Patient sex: M
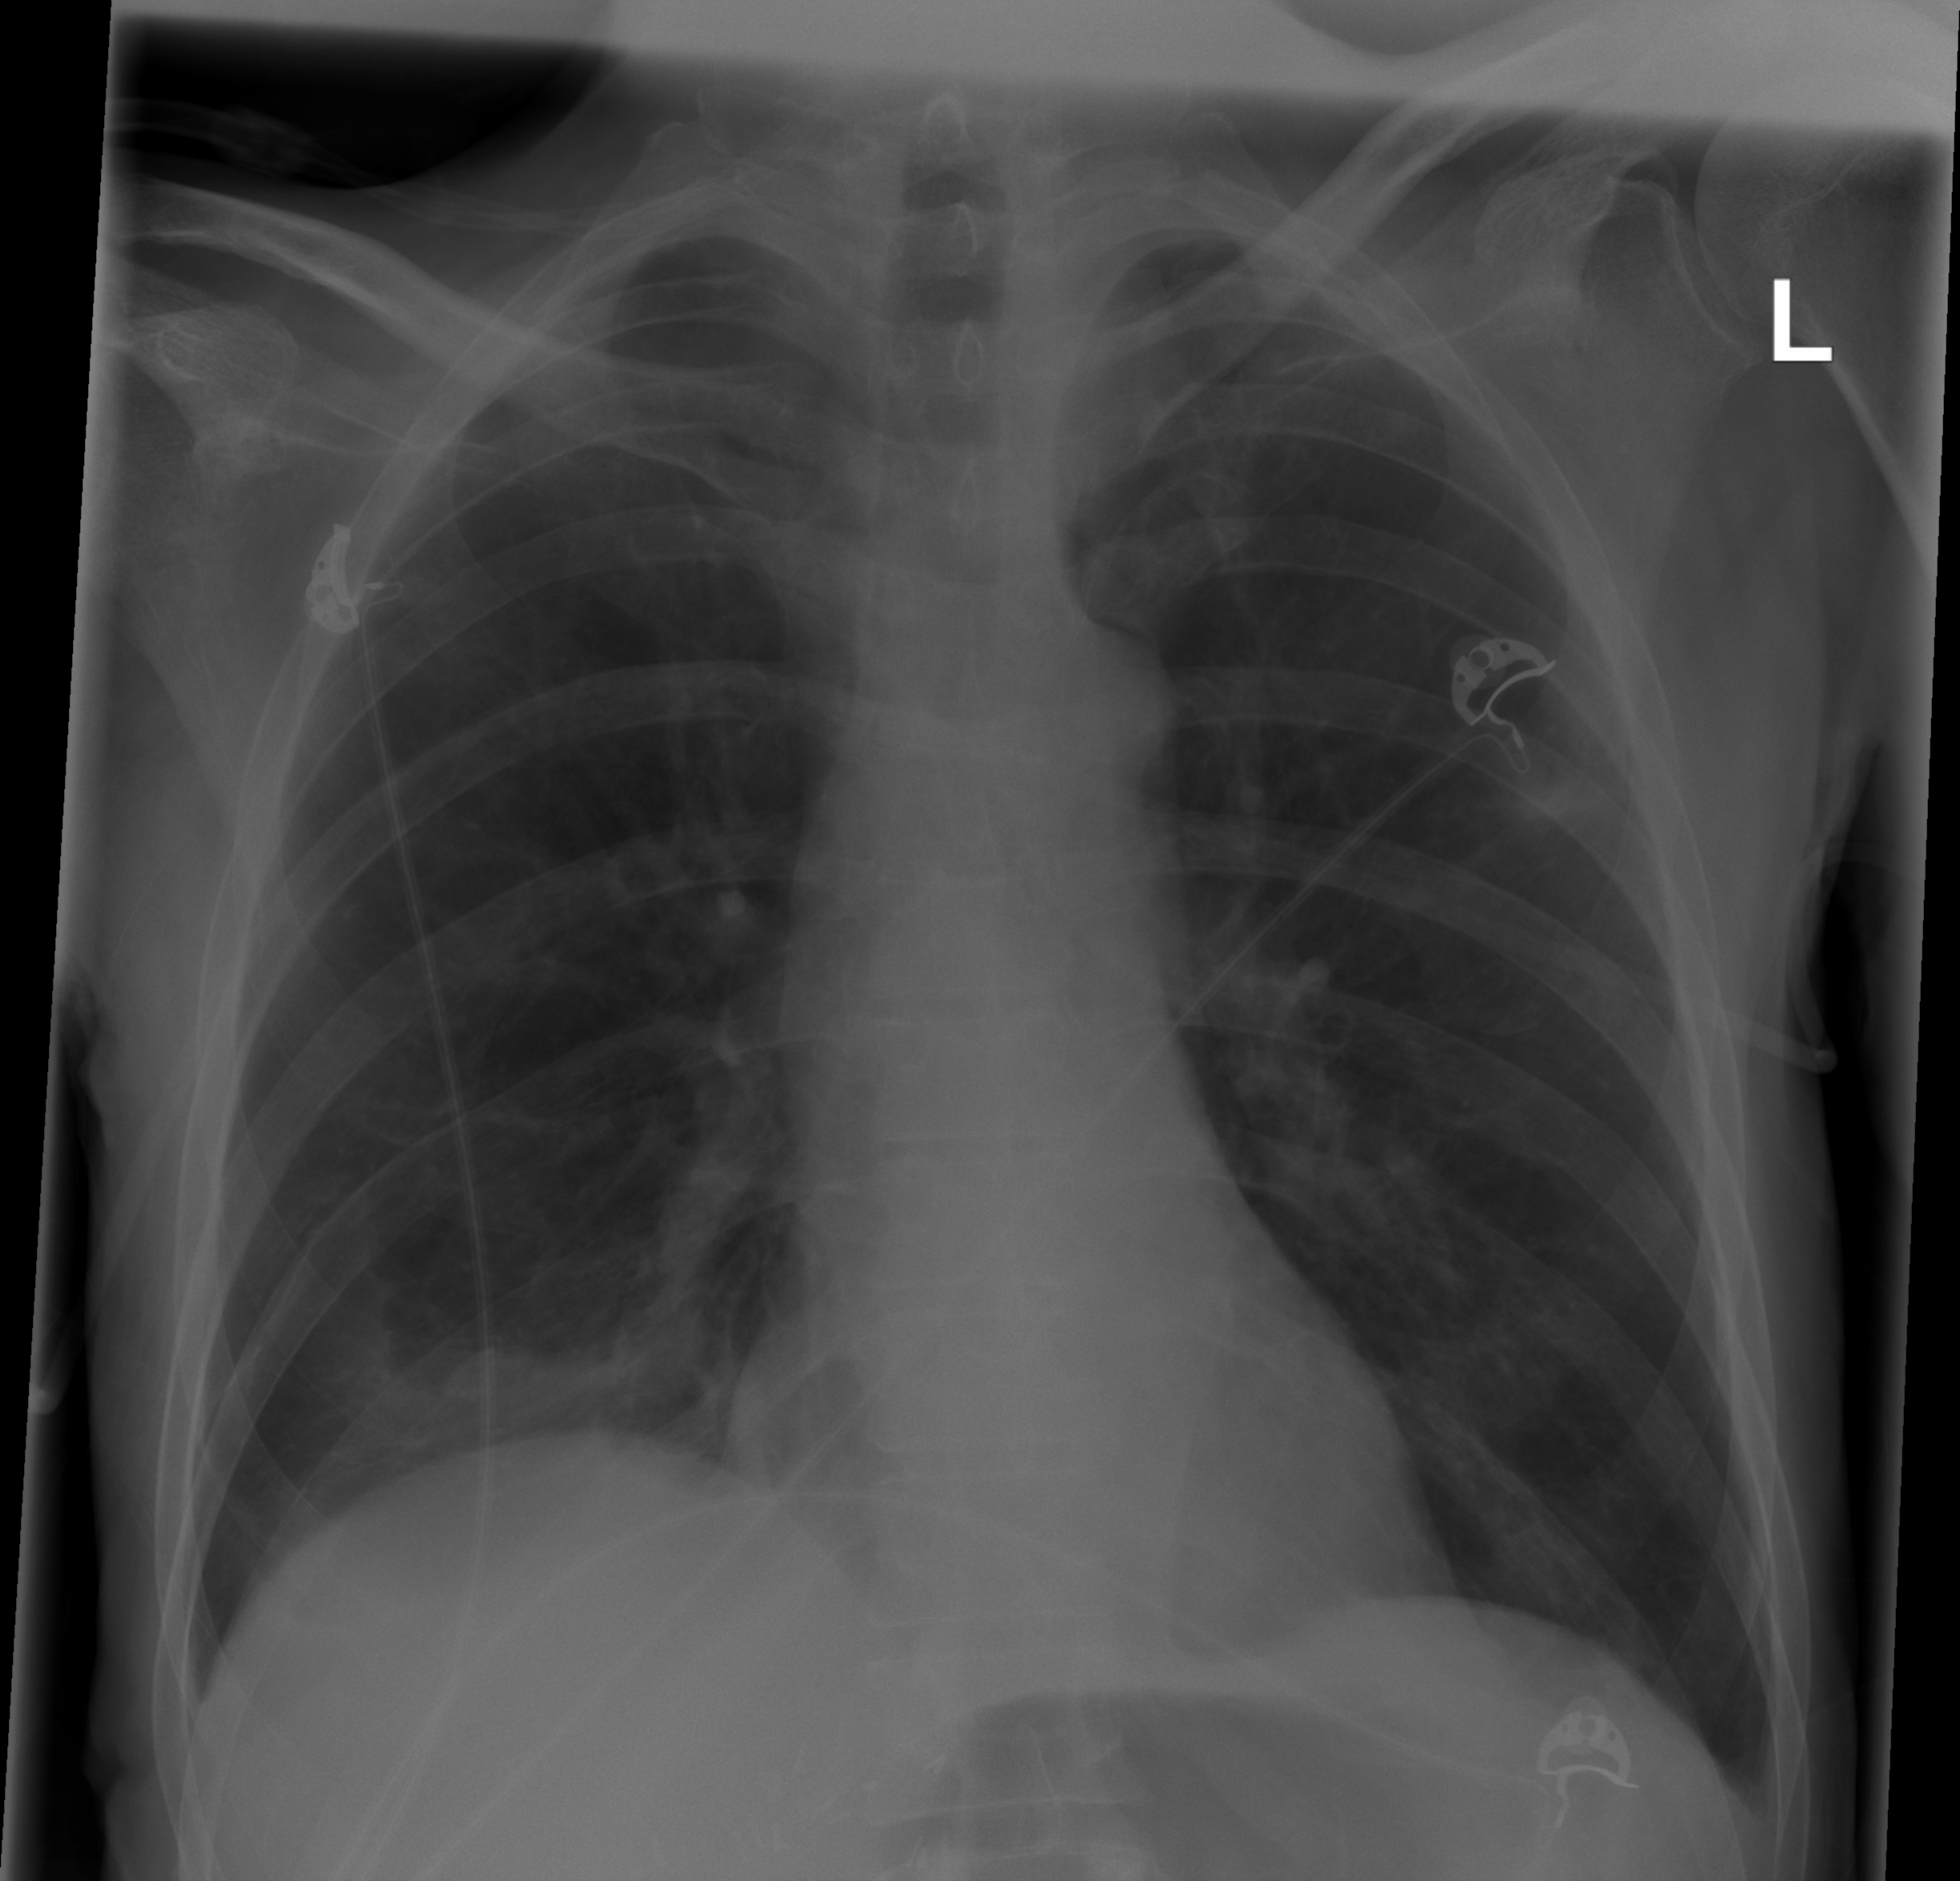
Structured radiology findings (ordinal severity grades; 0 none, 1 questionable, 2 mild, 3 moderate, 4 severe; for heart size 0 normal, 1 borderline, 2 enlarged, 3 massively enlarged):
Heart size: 0
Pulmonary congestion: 0
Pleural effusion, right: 0
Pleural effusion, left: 0
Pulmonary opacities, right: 0
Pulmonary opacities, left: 0
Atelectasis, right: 2
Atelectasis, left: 0